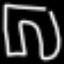
Label: pants